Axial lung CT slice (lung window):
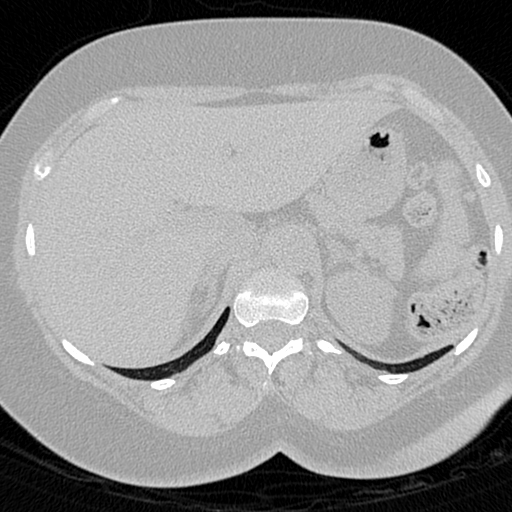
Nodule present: no